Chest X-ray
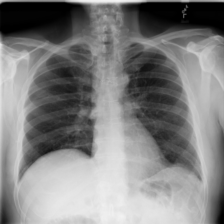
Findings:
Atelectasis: negative
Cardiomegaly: negative
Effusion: negative
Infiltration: negative
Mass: negative
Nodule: positive
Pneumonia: negative
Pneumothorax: negative
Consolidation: negative
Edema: negative
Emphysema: negative
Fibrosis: negative
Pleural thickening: negative
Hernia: negative